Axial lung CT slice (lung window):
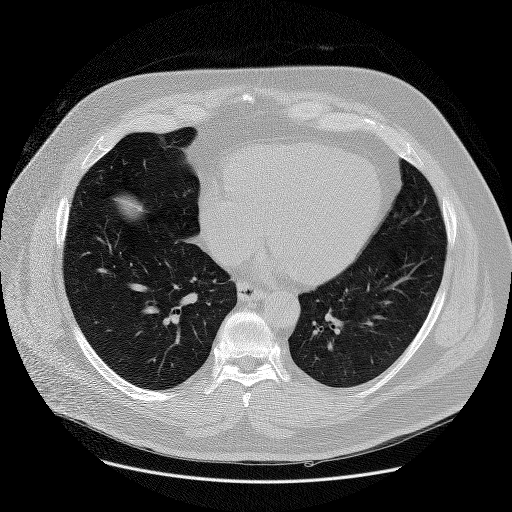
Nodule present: no